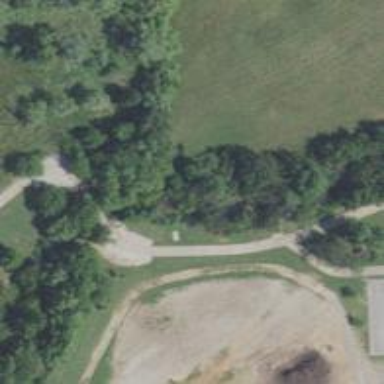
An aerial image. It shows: Disc golf basket.